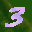
Label: 3